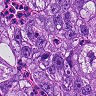
Metastatic tissue present: yes